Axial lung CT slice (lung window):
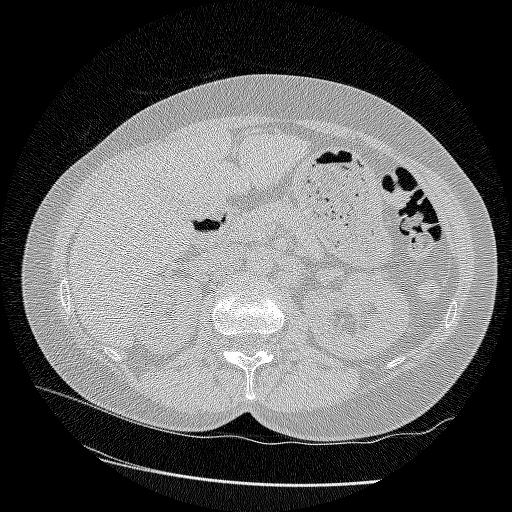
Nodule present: no